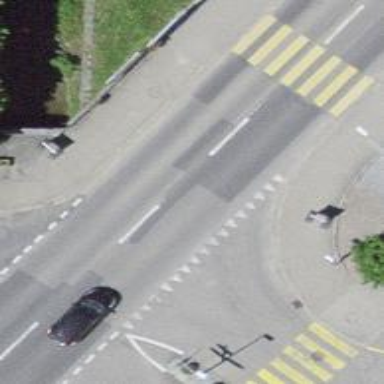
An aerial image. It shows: Bus stop with designated public transport stop position.